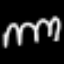
Label: squiggle